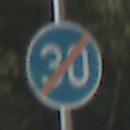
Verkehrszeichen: EndeMindestgeschwindigkeit
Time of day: Midday
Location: Outdoor (Nature)
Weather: Clear
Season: Summer
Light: Natural